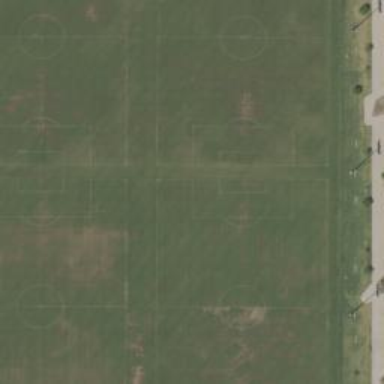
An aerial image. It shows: Soccer pitch designated for leisure and sports activities.